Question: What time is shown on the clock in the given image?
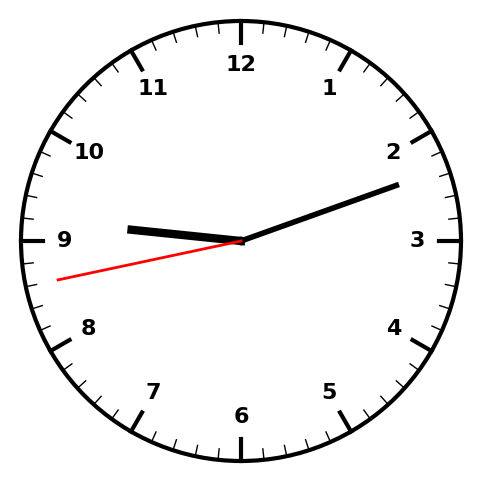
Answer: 09:11:43